Current action and preconditions to check: path_clear

Your task: For each precondition in the list above, predict whether it will hold at this action.

Consider the current scene as observed from the mobile robot's camera, and analyze the predicted future states of all dynamic agents (e.g., people, animals, vehicles, or any moving entities) within the NEXT SECOND.

IMPORTANT: Only answer "very likely" if you are absolutely certain—based on strong, clear evidence—that a dynamic agent will violate the precondition in the predicted future state. Do NOT answer "very likely" for unlikely, ambiguous, or low-probability risks.

Ask yourself for each precondition: Is there a high probability, with clear and convincing evidence, that the predicted future states of any dynamic agent will interfere with the predicted future state of the currently executing action within the NEXT SECOND, causing that precondition to fail?

Assess the risk level based on these predictions. Use "likely" or "very likely" if motions create a clear risk of interference.

Use "neutral" or "improbable" if agents are nearby but their predicted paths are clearly diverging or non-conflicting.

Failure Risk Categories: "very improbable", "improbable", "neutral", "likely", "very likely"

Answer Format: Output ONLY the probability_of_failure value from these categories: "very improbable", "improbable", "neutral", "likely", "very likely"

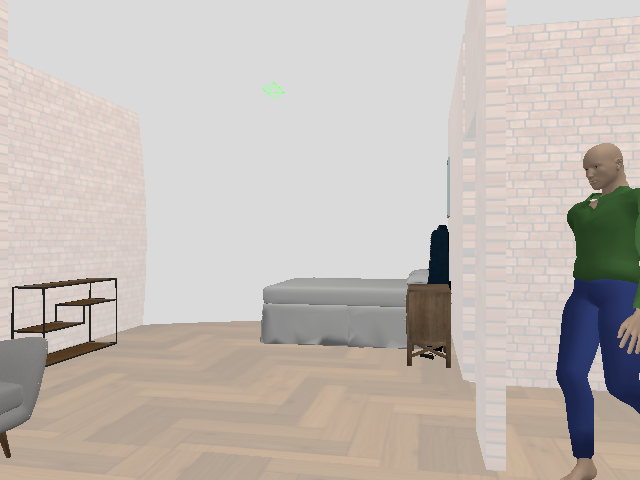

Answer: neutral